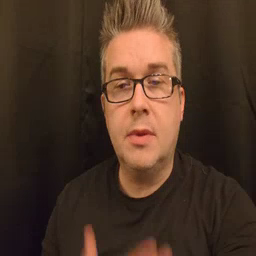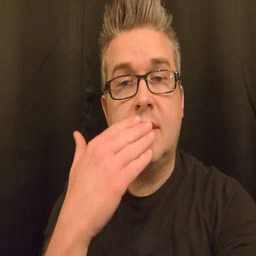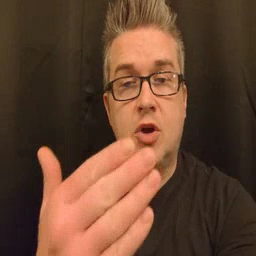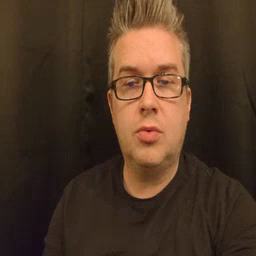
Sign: thankyou